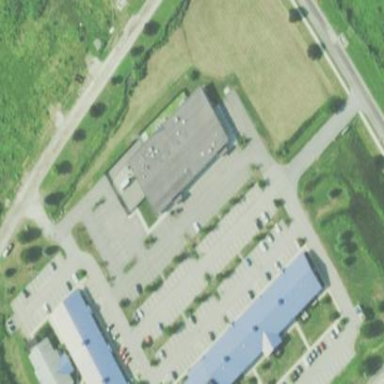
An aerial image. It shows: Parking area with asphalt surface.